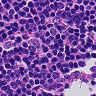
Metastatic tissue present: no